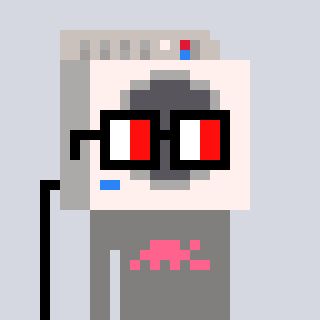
a pixel art character with square glasses with black frames and red eyes, a washing machine-shaped head and a bluegrey-colored body on a cool background